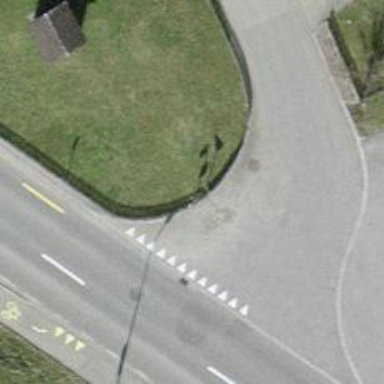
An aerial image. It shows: Bus stop with platform for public transport.